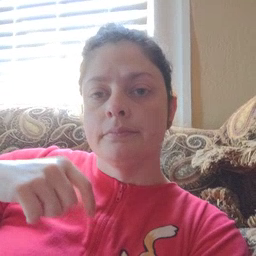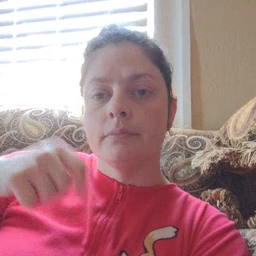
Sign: tongue